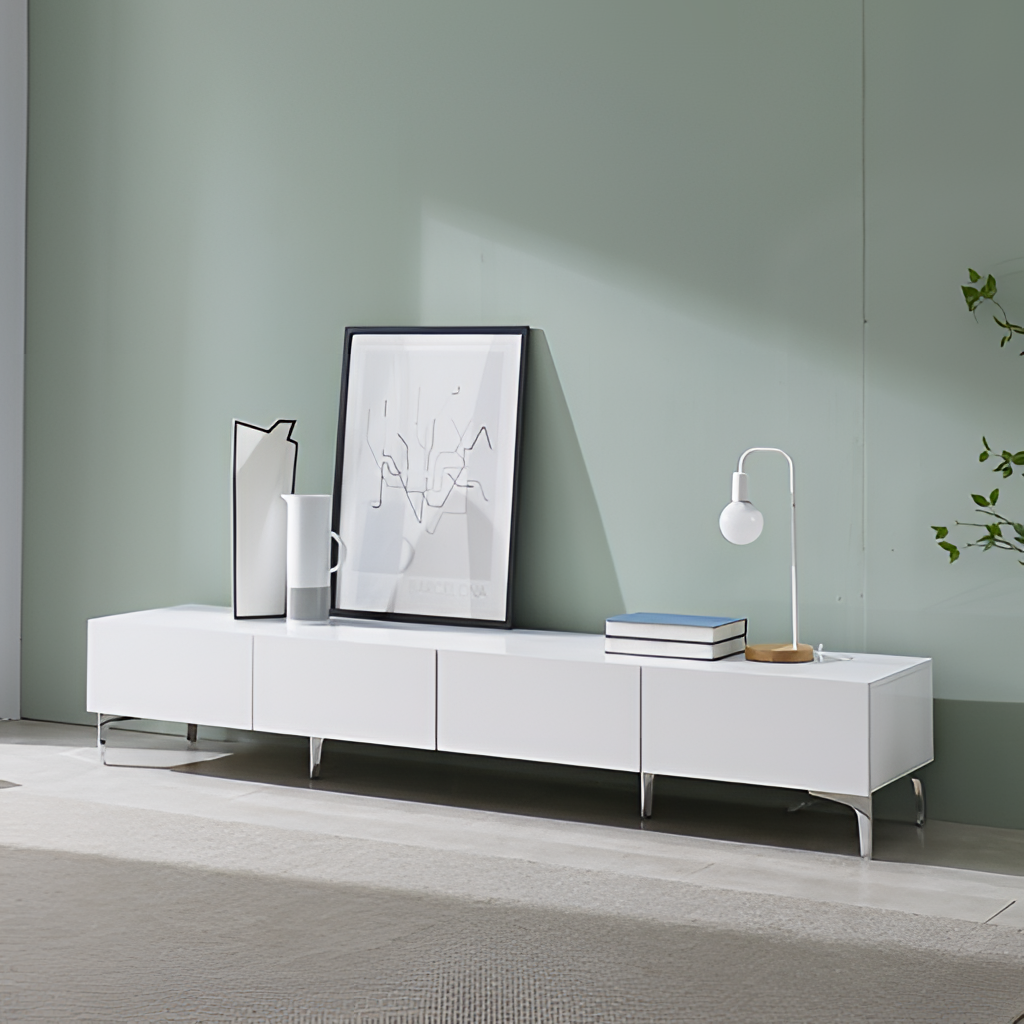
living room, lacquer TV stand, gray tile flooring, with large square pattern, minimalist, paint wallpaper, with solid pattern